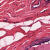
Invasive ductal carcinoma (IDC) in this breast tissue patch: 0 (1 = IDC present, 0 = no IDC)